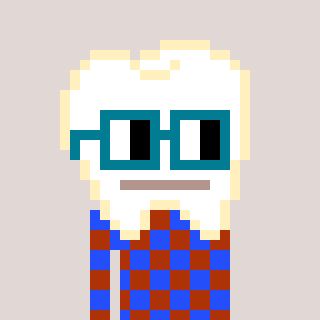
a pixel art character with square dark green glasses, a tooth-shaped head and a hotbrown-colored body on a warm background